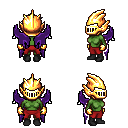
a pixel art fantasy rpg character, female body template, orc, green skin, purple wings, red pants, raven pixie cut hairstyle, gold helm, gold gloves, black shoes, four views (front, back, left, right), 2x2 character sprite sheet, small pixel art, hard edges, no anti-aliasing